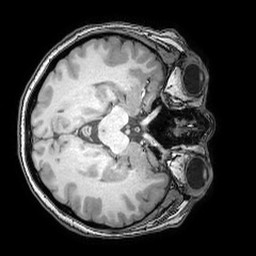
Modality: T1w
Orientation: axial
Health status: ill
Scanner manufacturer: philips
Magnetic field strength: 3 T
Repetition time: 0.007 s
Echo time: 0.0035 s